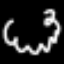
Label: squiggle